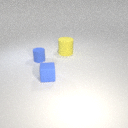
large yellow rubber cylinder behind small blue rubber cube